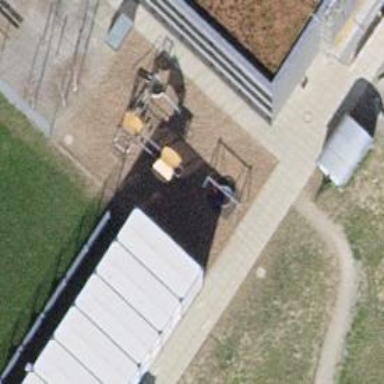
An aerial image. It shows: Playground with basket swing.